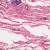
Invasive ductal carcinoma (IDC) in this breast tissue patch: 0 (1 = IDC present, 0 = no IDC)